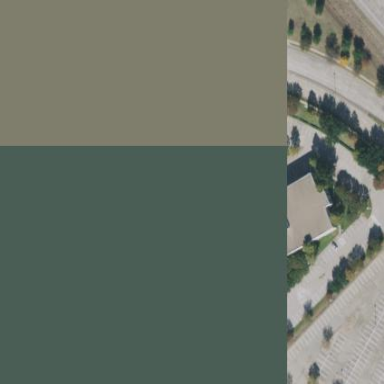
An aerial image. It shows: Office building.